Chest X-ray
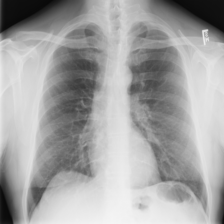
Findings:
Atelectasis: negative
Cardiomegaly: negative
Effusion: negative
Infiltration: negative
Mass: negative
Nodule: negative
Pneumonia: negative
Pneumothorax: negative
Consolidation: negative
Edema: negative
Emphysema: negative
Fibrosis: negative
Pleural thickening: negative
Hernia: negative